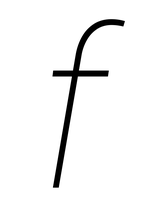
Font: Roboto-Italic_Thin_Italic